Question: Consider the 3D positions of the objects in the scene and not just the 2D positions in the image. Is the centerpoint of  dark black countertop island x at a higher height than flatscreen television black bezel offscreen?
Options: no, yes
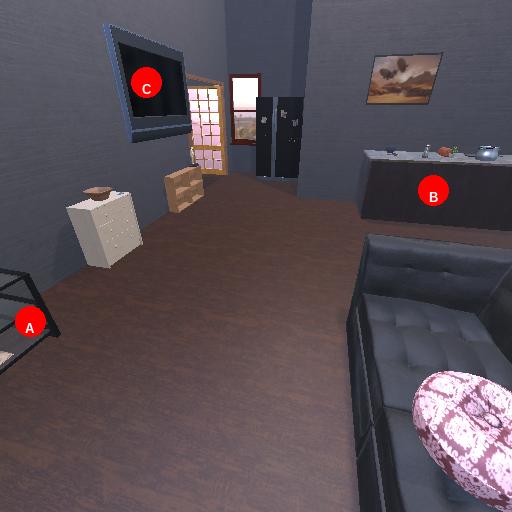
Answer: no